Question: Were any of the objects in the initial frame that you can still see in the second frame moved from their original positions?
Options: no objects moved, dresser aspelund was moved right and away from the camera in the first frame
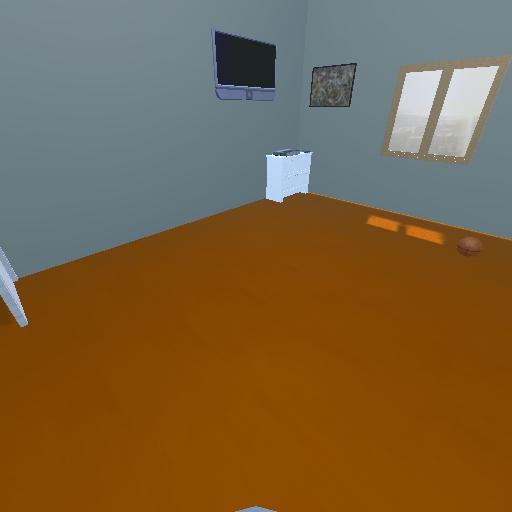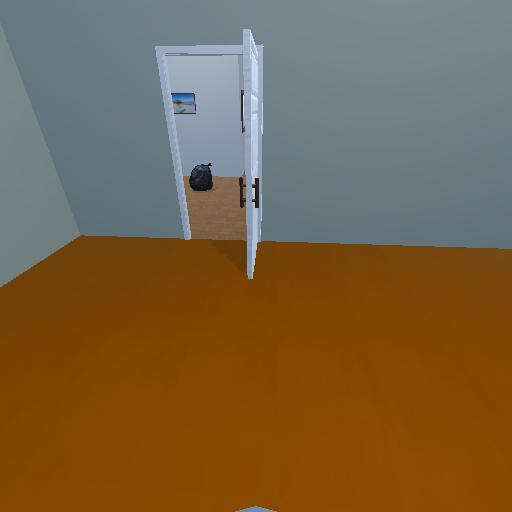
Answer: no objects moved